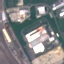
Land use / land cover: Industrial